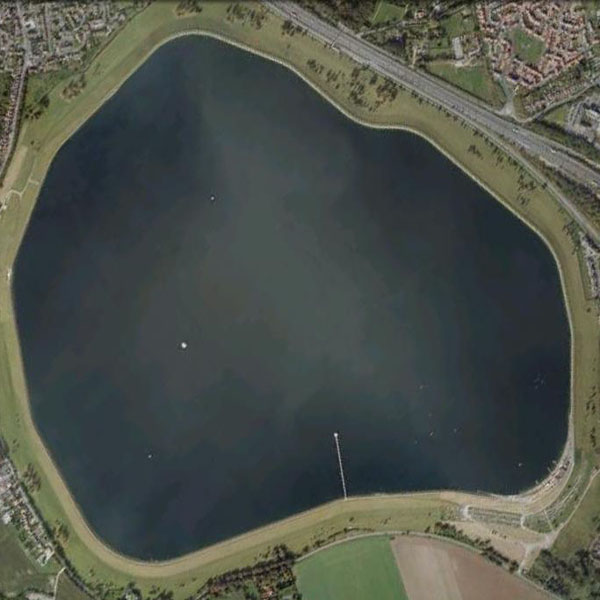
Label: Pond